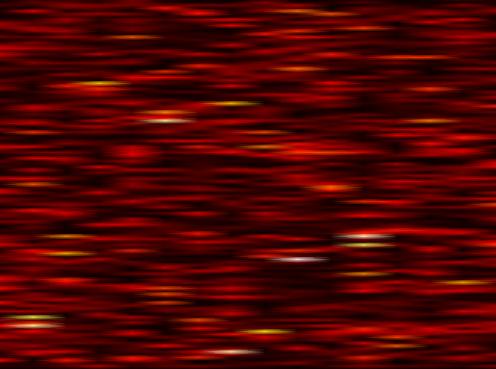
Label: FOFDM